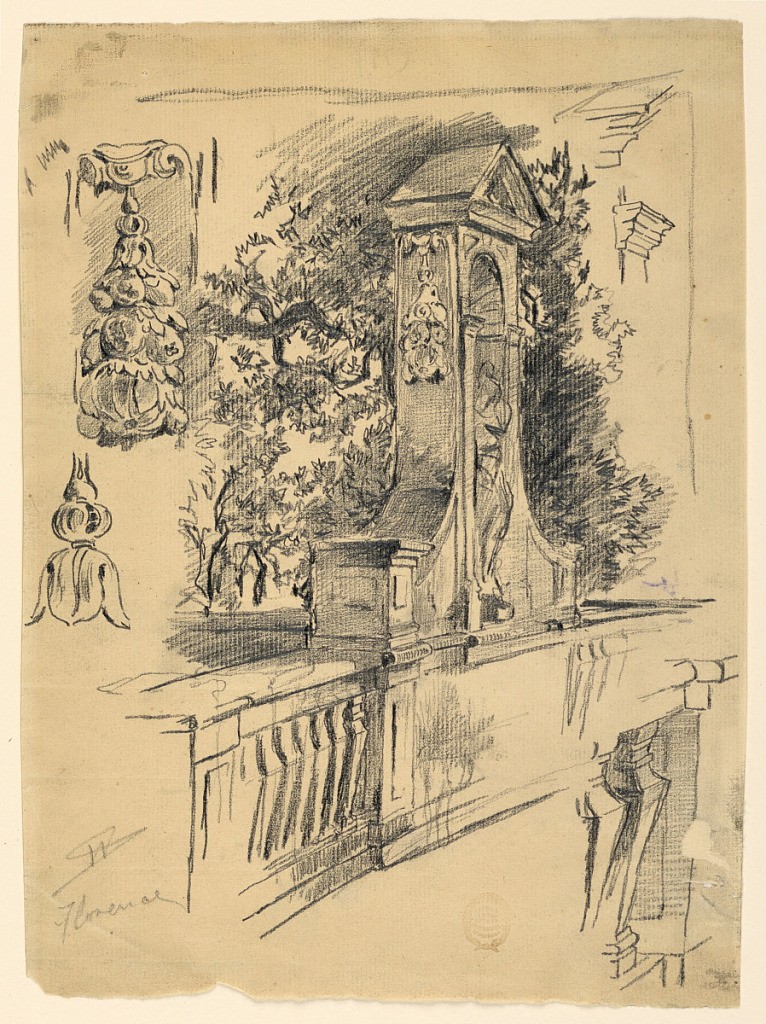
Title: Studies from a Bridge in Florence, Italy
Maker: Walter Shirlaw, American, b. Scotland, 1838–1909
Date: ca. 1872
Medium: Black crayon on cream laid paper
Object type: Drawing
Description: The central part of one railing is obliquely shown. A niche with a statue rises over a double row of balusters. Trees of the far bank form the background. Two details of the decoration of the lateral side of the niche are shown at left; two parts of entablatures, top right.